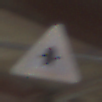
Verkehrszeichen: Vorfahrt
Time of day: Midday
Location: Roofed (Special)
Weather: Overcast
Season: NotSpecified
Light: Natural